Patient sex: F
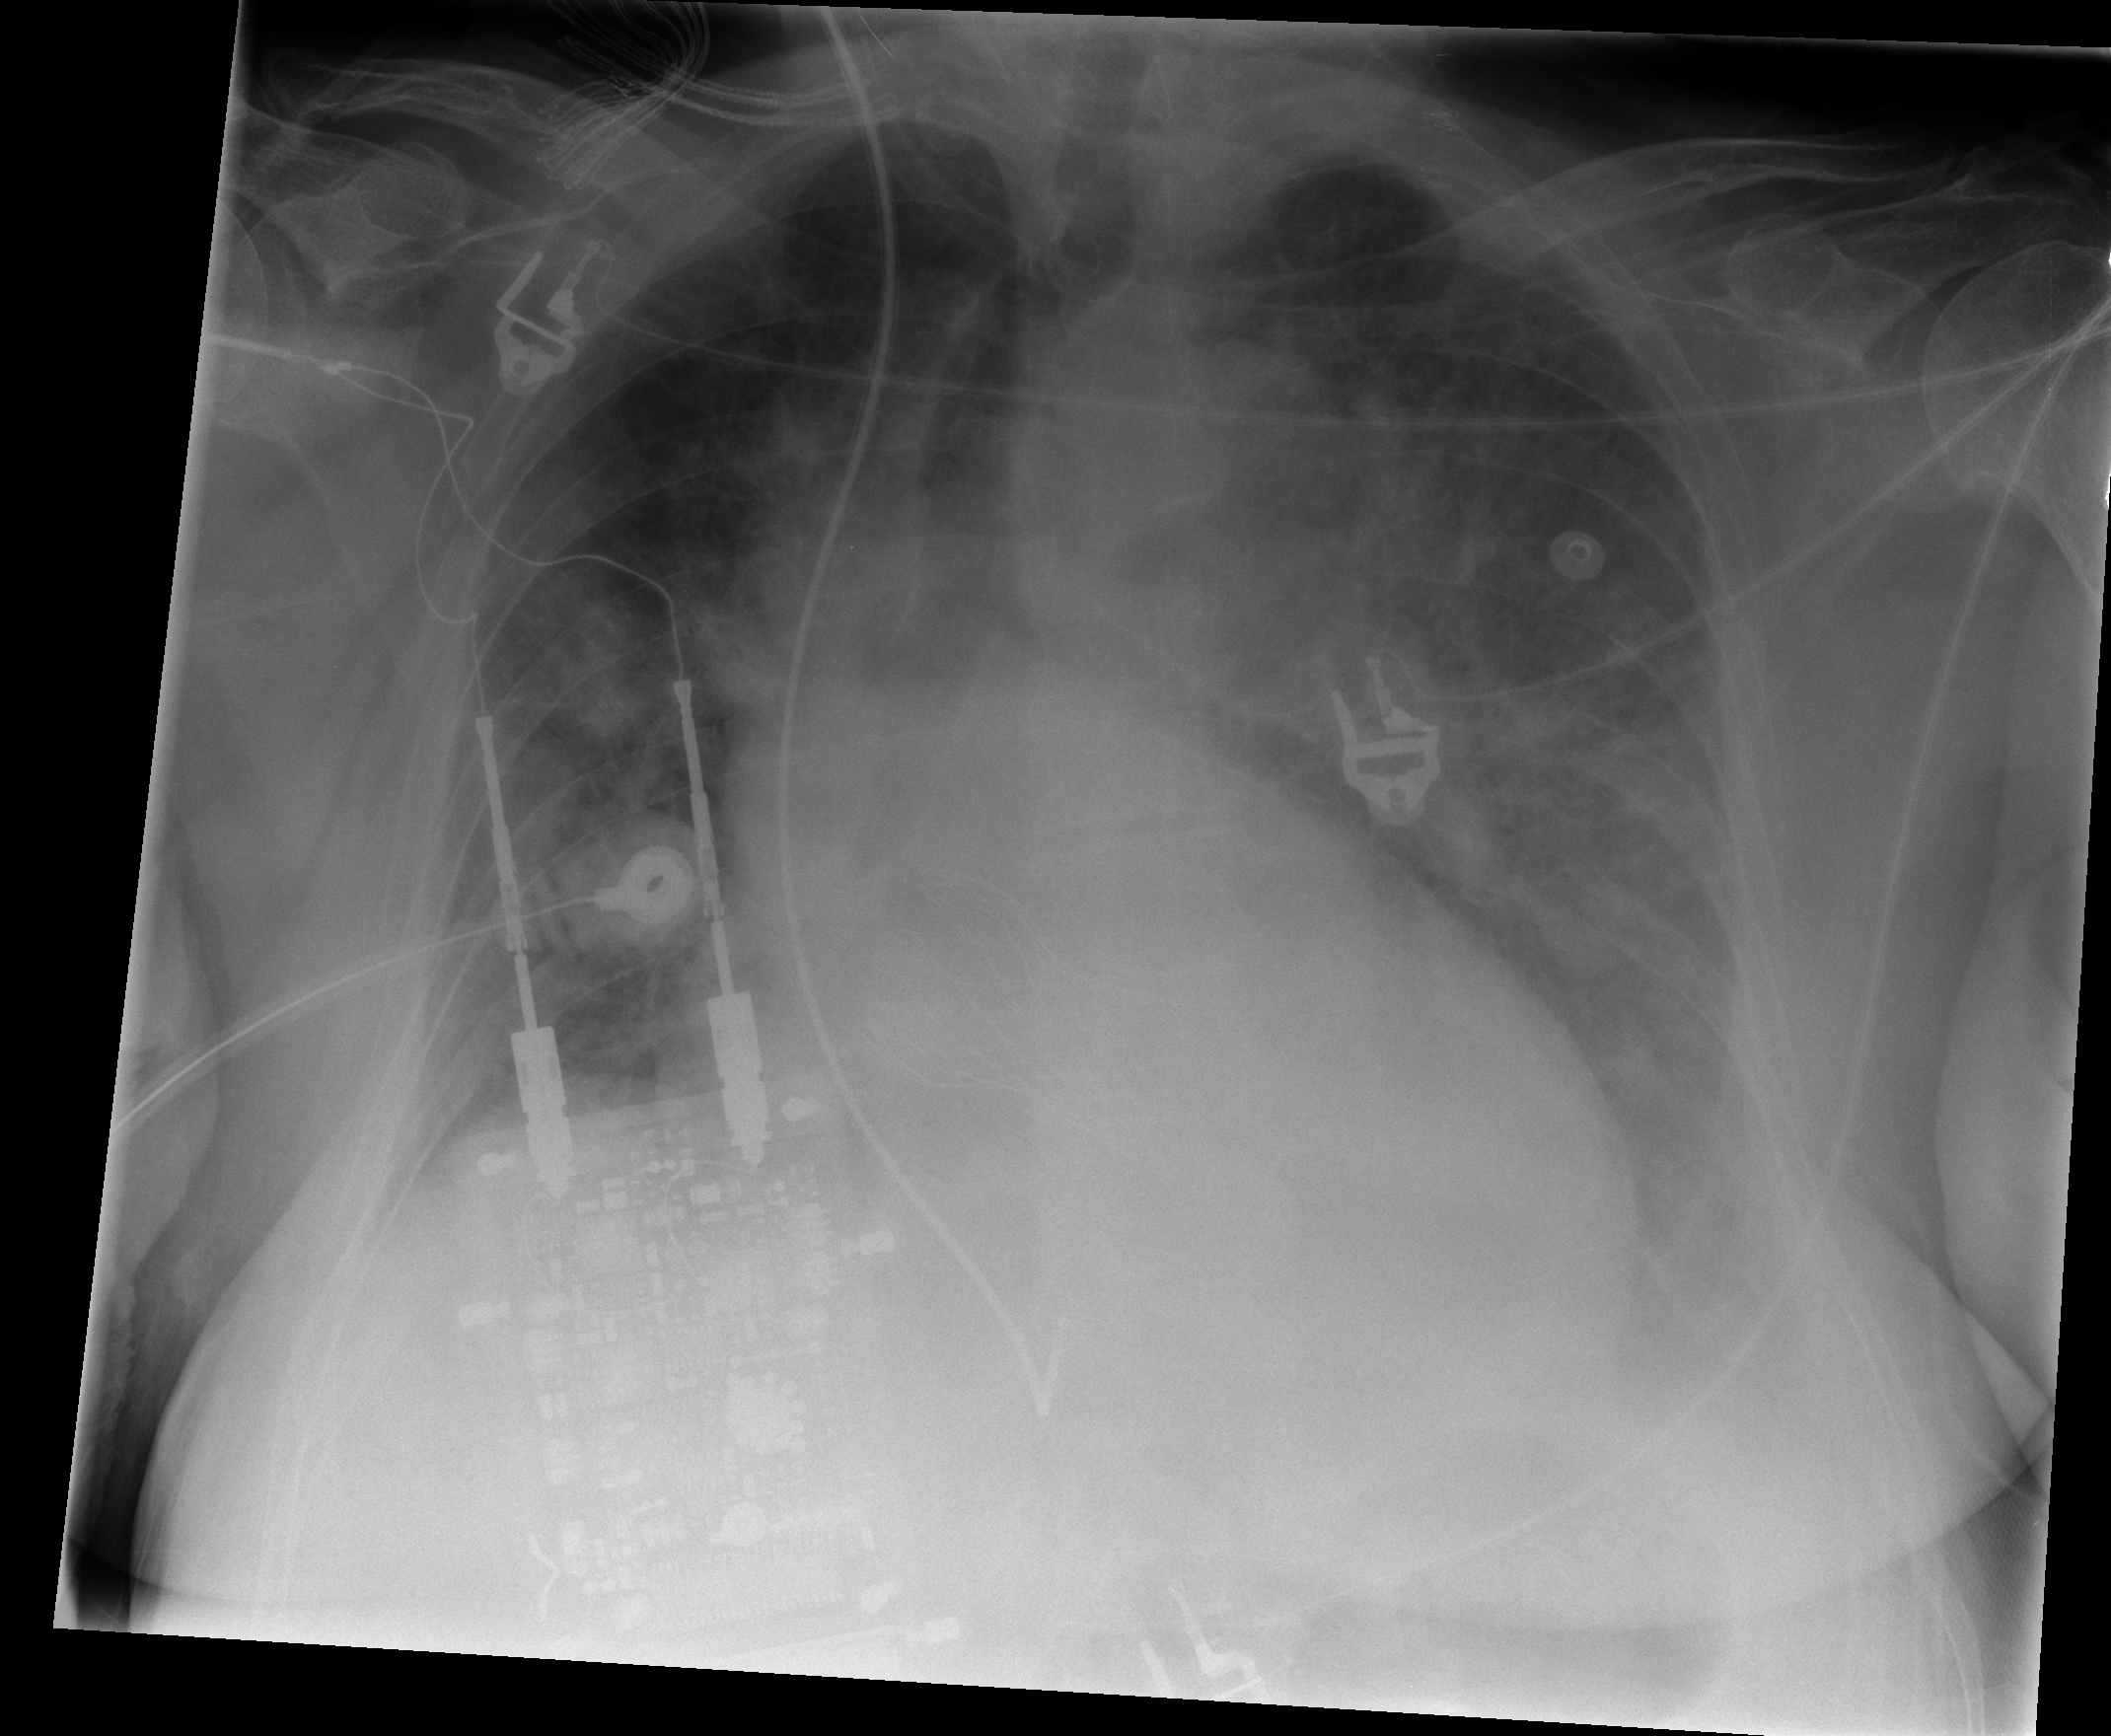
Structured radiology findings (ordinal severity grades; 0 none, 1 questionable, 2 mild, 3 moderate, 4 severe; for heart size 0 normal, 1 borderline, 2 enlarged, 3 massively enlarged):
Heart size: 2
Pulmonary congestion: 2
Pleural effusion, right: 0
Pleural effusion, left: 2
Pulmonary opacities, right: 2
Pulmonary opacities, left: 2
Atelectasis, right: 2
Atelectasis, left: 2